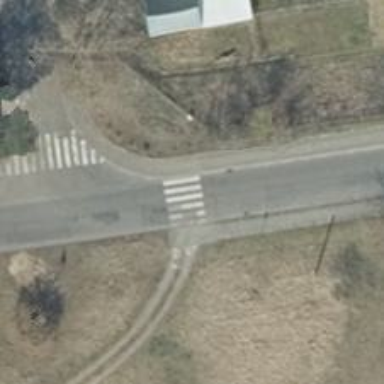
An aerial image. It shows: Uncontrolled crossing on the road.